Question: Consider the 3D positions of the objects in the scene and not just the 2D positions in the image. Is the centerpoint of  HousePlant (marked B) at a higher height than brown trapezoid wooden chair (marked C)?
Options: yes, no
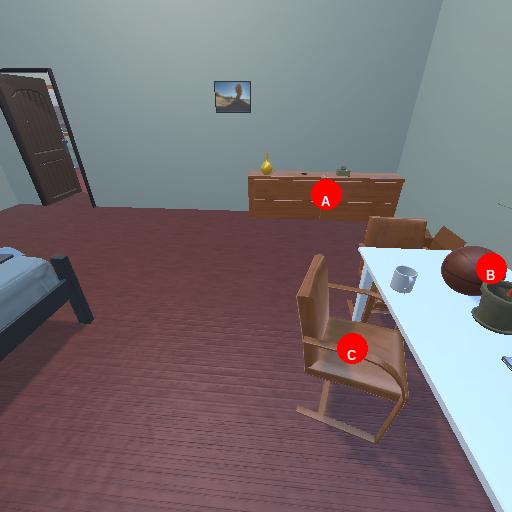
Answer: yes